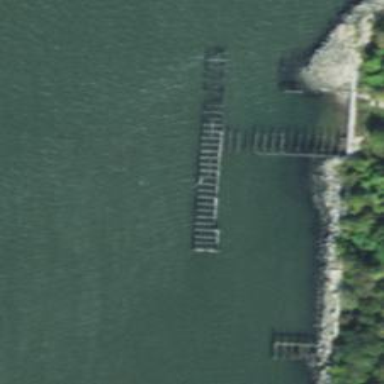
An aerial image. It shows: Ruined pier structure.